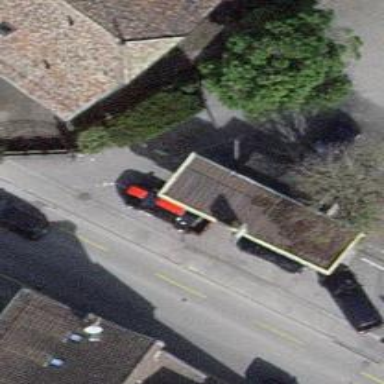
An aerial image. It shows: Driveway tunnel that serves as building passage.